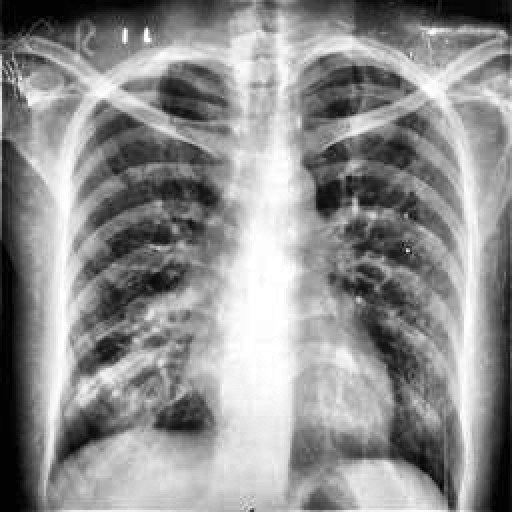
Finding: TUBERCULOSIS